Field crop: tomato
Growth stage: 1
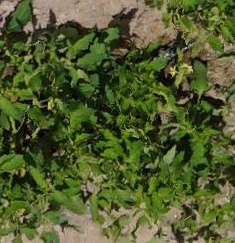
Species: tomato